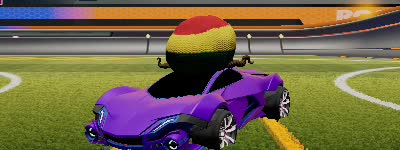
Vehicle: werewolf